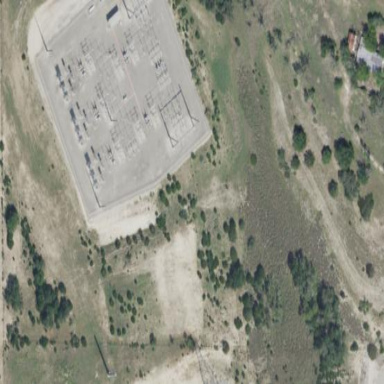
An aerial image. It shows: Outdoor power substation with fence around it. The substation is related to compensation.